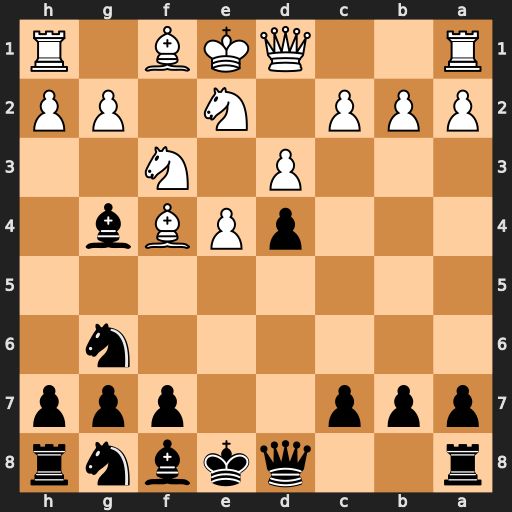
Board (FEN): r2qkbnr/ppp2ppp/6n1/8/3pPBb1/3P1N2/PPP1N1PP/R2QKB1R
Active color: b
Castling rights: KQkq
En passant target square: -
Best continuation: Bxf3 gxf3 Nxf4